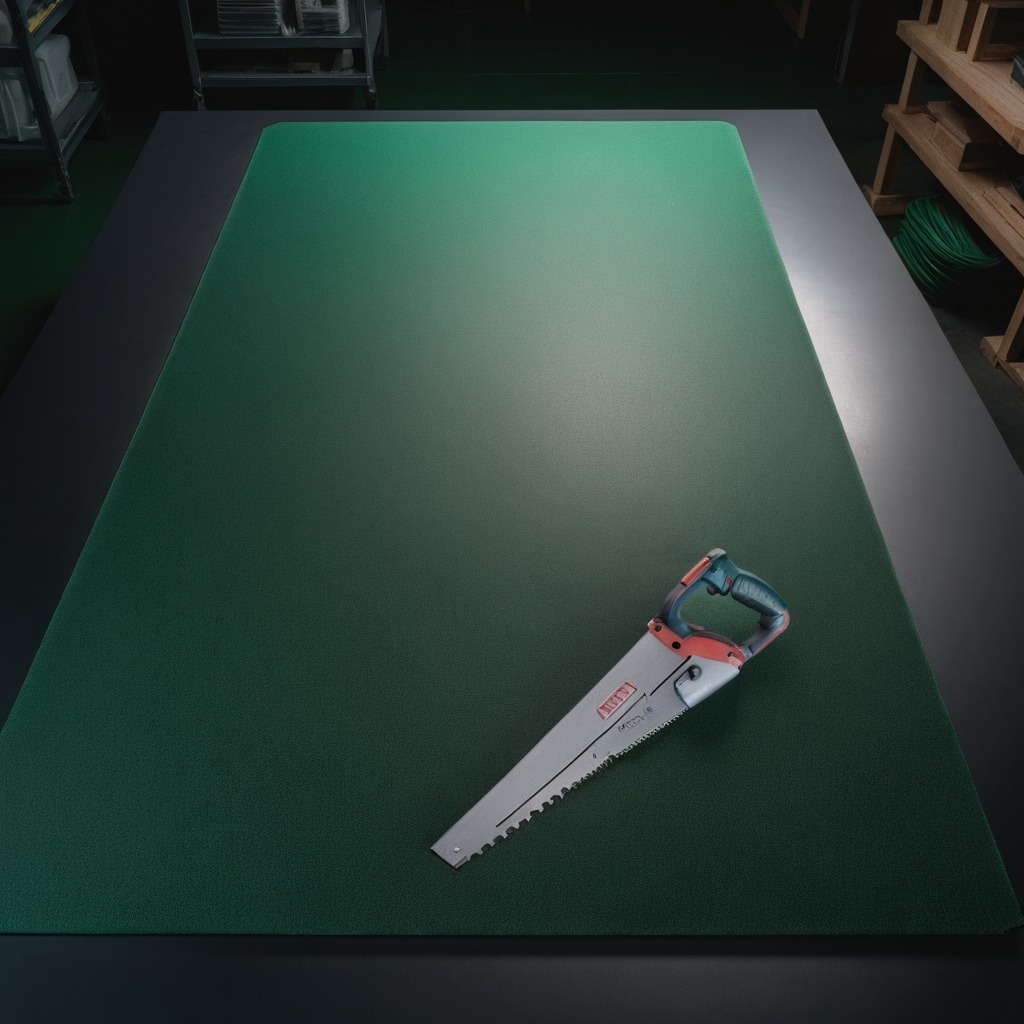
A metal saw is lying on a clean granite tabletop covered with a green rubber mat inside a workshop at night dim ambient light soft shadows worn but beneath the mat